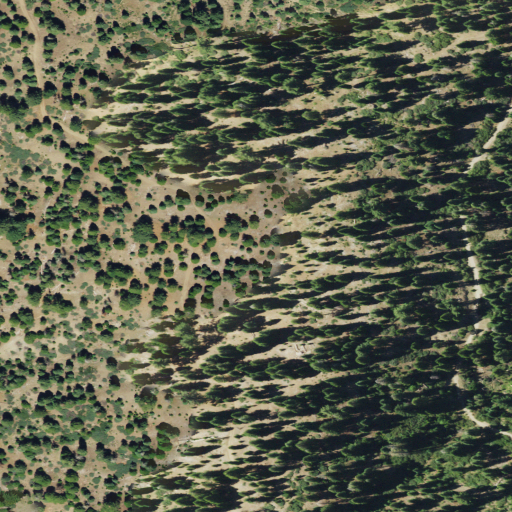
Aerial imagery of ridge(s) in California named Berry Ridge containing evergreen forest, shrub, and grassland